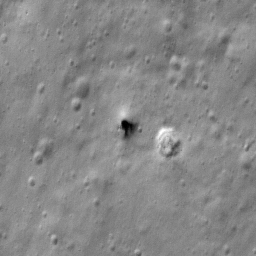
Pit: Stevinus 24
Host crater: Stevinus
Host type: impact_melt
Lunar coordinates: latitude -32.782, longitude 54.299